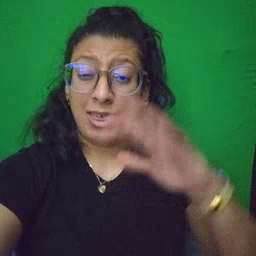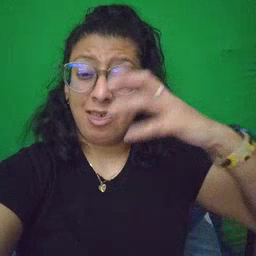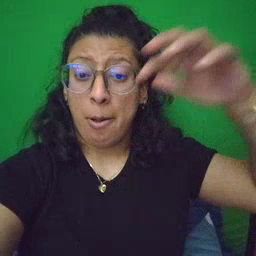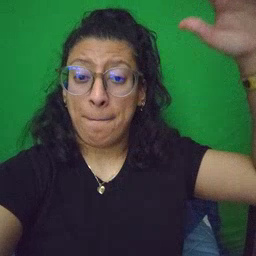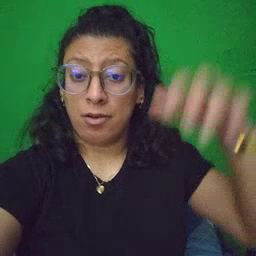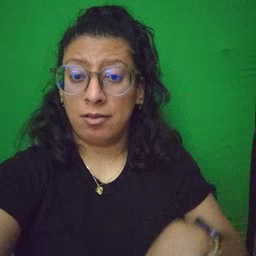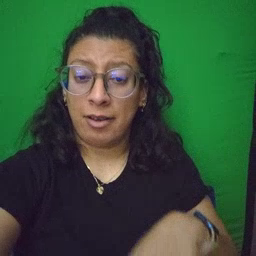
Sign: helicopter